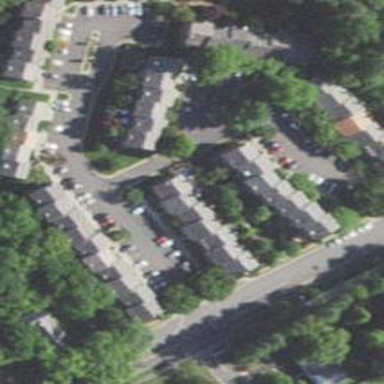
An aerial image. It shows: Terrace building.